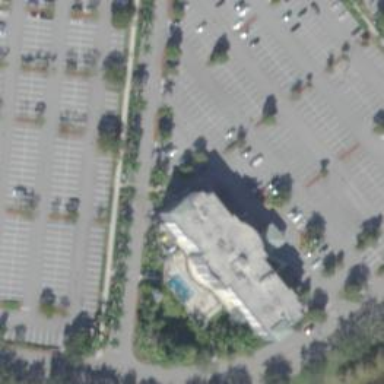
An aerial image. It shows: Hotel building with flat roof. The hotel includes outdoor swimming pool.